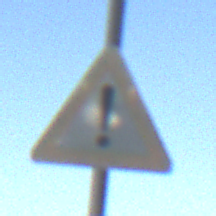
Verkehrszeichen: Gefahrenstelle
Umgebung: Outdoor, Urban
Tageszeit: MorningAfternoon
Wetter: Clear
Licht: Natural
Jahreszeit: NotSpecified
Kontrast: HighContrast